Question: I have a table with columns , , etc.

I want to find the forename/lastname by specifying the username. For example, if I had used I would get and .
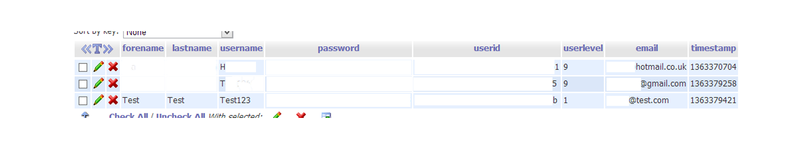
Answer: '''
SELECT forename, lastname FROM 'table' WHERE username = 'Test123'
'''